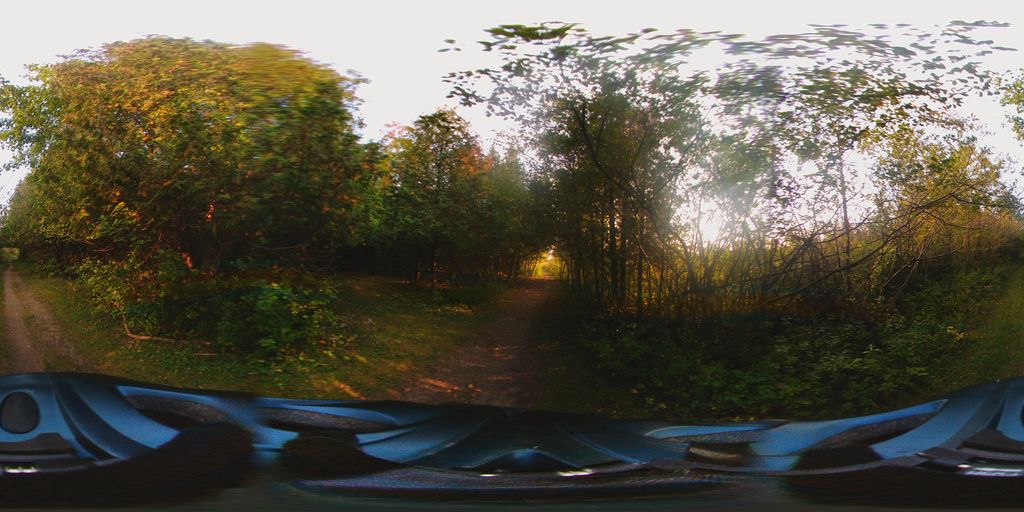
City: ottawa-gatineau